Field crop: maize
Growth stage: 2
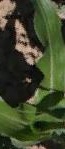
Species: maize